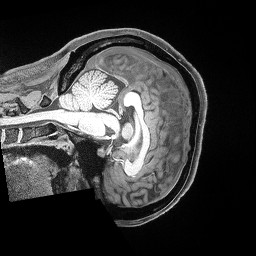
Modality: T1w
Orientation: sagittal
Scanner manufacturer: siemens
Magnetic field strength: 3 T
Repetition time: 2.53 s
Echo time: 0.00169 s